Question: I am trying to create a Google App Engine - GAE with JPA 2.0, I have followed all I need to, putting the correct jars in classpath and making sure my Entities are enhanced.
But I am having problems creating my EntityManager.
My persistence.xml looks like this:
'''
<?xml version="1.0" encoding="UTF-8" ?>
<persistence xmlns="http://java.sun.com/xml/ns/persistence"
xmlns:xsi="http://www.w3.org/2001/XMLSchema-instance"
xsi:schemaLocation="http://java.sun.com/xml/ns/persistence
http://java.sun.com/xml/ns/persistence/persistence_1_0.xsd" version="1.0">
<persistence-unit name="transactions-optional">
<provider>org.datanucleus.api.jpa.PersistenceProviderImpl</provider>
<properties>
<property name="datanucleus.NontransactionalRead" value="true"/>
<property name="datanucleus.NontransactionalWrite" value="true"/>
<property name="datanucleus.ConnectionURL" value="appengine"/>
</properties>
</persistence-unit>
</persistence>
'''
My Datanuclues pom dependecy looks like this:
'''
<datanucleus.version>3.1.1</datanucleus.version>
<!-- DN -->
<dependency>
<groupId>com.google.appengine.orm</groupId>
<artifactId>datanucleus-appengine</artifactId>
<version>2.1.1</version>
</dependency>
<dependency>
<groupId>org.datanucleus</groupId>
<artifactId>datanucleus-core</artifactId>
<version>${datanucleus.version}</version>
<scope>runtime</scope>
</dependency>
<dependency>
<groupId>org.datanucleus</groupId>
<artifactId>datanucleus-api-jpa</artifactId>
<version>${datanucleus.version}</version>
</dependency>
<dependency>
<groupId>org.datanucleus</groupId>
<artifactId>datanucleus-api-jdo</artifactId>
<version>${datanucleus.version}</version>
</dependency>
<plugin>
<groupId>org.datanucleus</groupId>
<artifactId>maven-datanucleus-plugin</artifactId>
<version>${datanucleus.version}</version>
<configuration>
<api>JPA</api>
<verbose>true</verbose>
</configuration>
<executions>
<execution>
<phase>process-classes</phase>
<goals>
<goal>enhance</goal>
</goals>
</execution>
</executions>
</plugin>
'''
I get:
'''
C:\dev\projects\org\me\workspace\lottoshop>mvn gae:run
[INFO] Scanning for projects...
[INFO] ------------------------------------------------------------------------
[INFO] Building GWT Maven Archetype
[INFO] task-segment: [gae:run]
[INFO] ------------------------------------------------------------------------
[INFO] Preparing gae:run
[INFO] Preparing gae:unpack
[WARNING] Removing: unpack from forked lifecycle, to prevent recursive invocation.
[INFO] No goals needed for project - skipping
[INFO] artifact org.datanucleus:datanucleus-enhancer: checking for updates from nexus-releases-repository
[WARNING] repository metadata for: 'artifact org.datanucleus:datanucleus-enhancer' could not be retrieved from repository: nexus-releases-repository due to an error: Error transferring file: nexus.tatis.com
[INFO] Repository 'nexus-releases-repository' will be blacklisted
[INFO] artifact org.datanucleus:datanucleus-enhancer: checking for updates from nexus-snapshots-repository
[WARNING] repository metadata for: 'artifact org.datanucleus:datanucleus-enhancer' could not be retrieved from repository: nexus-snapshots-repository due to an error: Error transferring file: nexus.tatis.com
[INFO] Repository 'nexus-snapshots-repository' will be blacklisted
[INFO] [gae:unpack {execution: start-gae}]
[INFO] Found appengine-java-sdk 1.7.5.
[INFO] [gwt:i18n {execution: default}]
[INFO] [gwt:generateAsync {execution: default}]
[INFO] [resources:resources {execution: default-resources}]
[INFO] Using 'UTF-8' encoding to copy filtered resources.
[INFO] Copying 4 resources
[INFO] [compiler:compile {execution: default-compile}]
[INFO] Compiling 1 source file to C:\dev\projects\org\me\workspace\lottoshop\target\lottoshop-0.0.1-SNAPSHOT\WEB-INF\classes
[INFO] [war:exploded {execution: default}]
[INFO] Exploding webapp
[INFO] Assembling webapp [lottoshop] in [C:\dev\projects\org\me\workspace\lottoshop\target\lottoshop-0.0.1-SNAPSHOT]
[INFO] Processing war project
[INFO] Copying webapp resources [C:\dev\projects\org\me\workspace\lottoshop\src\main\webapp]
[INFO] Webapp assembled in [225 msecs]
[INFO] artifact org.ow2.asm:asm: checking for updates from nexus-plugin-repository
[WARNING] repository metadata for: 'artifact org.ow2.asm:asm' could not be retrieved from repository: nexus-plugin-repository due to an error: Error transferring file: nexus.tatis.com
[INFO] Repository 'nexus-plugin-repository' will be blacklisted
[INFO] [datanucleus:enhance {execution: default}]
[INFO] DataNucleus Enhancer (version 3.1.1) : Enhancement of classes
DataNucleus Enhancer completed with success for 1 classes. Timings : input=208 ms, enhance=24 ms, total=232 ms. Consult the log for full details
[ERROR] --------------------
[ERROR] Standard error from the DataNucleus tool + org.datanucleus.enhancer.DataNucleusEnhancer :
[ERROR] --------------------
[ERROR] Mar 13, 2013 11:48:42 PM org.datanucleus.enhancer.DataNucleusEnhancer <init>
INFO: DataNucleus Enhancer for API "JPA"
Mar 13, 2013 11:48:42 PM org.datanucleus.enhancer.DataNucleusEnhancer main
INFO: DataNucleus Enhancer (version 3.1.1) : Enhancement of classes
Mar 13, 2013 11:48:42 PM org.datanucleus.metadata.MetaDataManager loadFiles
WARNING: Metadata file -enhancerName not found in CLASSPATH
Mar 13, 2013 11:48:42 PM org.datanucleus.metadata.MetaDataManager loadFiles
WARNING: Metadata file ASM not found in CLASSPATH
Mar 13, 2013 11:48:43 PM org.datanucleus.enhancer.asm.ASMClassEnhancer enhance
INFO: Class "co.za.fwc.webapp.lottery.shared.dto.Player" is already enhanced.
Mar 13, 2013 11:48:43 PM org.datanucleus.enhancer.DataNucleusEnhancer addMessage
INFO: DataNucleus Enhancer completed with success for 1 classes. Timings : input=208 ms, enhance=24 ms, total=232 ms. Consult the log for full details
[ERROR] --------------------
[INFO] [resources:testResources {execution: default-testResources}]
[INFO] Using 'UTF-8' encoding to copy filtered resources.
[INFO] Copying 1 resource
[INFO] [compiler:testCompile {execution: default-testCompile}]
[INFO] Nothing to compile - all classes are up to date
[INFO] [surefire:test {execution: default-test}]
[INFO] Surefire report directory: C:\dev\projects\org\me\workspace\lottoshop\target\surefire-reports
-------------------------------------------------------
T E S T S
-------------------------------------------------------
There are no tests to run.
Results :
Tests run: 0, Failures: 0, Errors: 0, Skipped: 0
[INFO] [gwt:compile {execution: default}]
[INFO] auto discovered modules [co.za.fwc.lottery.lottoshop.LottoShop, com.extjs.gxt.samples.resources.Resources]
[INFO] com.extjs.gxt.samples.resources.Resources has no EntryPoint - compilation skipped
[INFO] Compiling module co.za.fwc.lottery.lottoshop.LottoShop
[INFO] Validating units:
[INFO] Ignored 81 units with compilation errors in first pass.
[INFO] Compile with -strict or with -logLevel set to TRACE or DEBUG to see all errors.
[INFO] Computing all possible rebind results for 'com.google.gwt.useragent.client.UserAgentAsserter'
[INFO] Rebinding com.google.gwt.useragent.client.UserAgentAsserter
[INFO] Checking rule <generate-with class='com.google.gwt.editor.rebind.SimpleBeanEditorDriverGenerator'/>
[INFO] [WARN] Detected warnings related to 'com.google.gwt.editor.client.SimpleBeanEditorDriver'. Are validation-api-<version>.jar and validation-api-<version>-sources.jar on the classpath?
[INFO] Specify -logLevel DEBUG to see all errors.
[INFO] [WARN] Unknown type 'com.google.gwt.editor.client.SimpleBeanEditorDriver' specified in deferred binding rule
[INFO] Compiling 6 permutations
[INFO] Compiling permutation 0...
[INFO] Process output
[INFO] Compiling
[INFO] Compiling permutation 3...
[INFO] Process output
[INFO] Compiling
[INFO] Compiling permutation 1...
[INFO] Process output
[INFO] Compiling
[INFO] Compiling permutation 2...
[INFO] Compiling permutation 4...
[INFO] Compiling
[INFO] Compiling permutation 5...
[INFO] Compile of permutations succeeded
[INFO] Linking into C:\dev\projects\org\me\workspace\lottoshop\target\lottoshop-0.0.1-SNAPSHOT\LottoShop
[INFO] Link succeeded
[INFO] Compilation succeeded -- 37.226s
[INFO] [war:war {execution: default-war}]
[INFO] Packaging webapp
[INFO] Assembling webapp [lottoshop] in [C:\dev\projects\org\me\workspace\lottoshop\target\lottoshop-0.0.1-SNAPSHOT]
[INFO] Processing war project
[INFO] Copying webapp resources [C:\dev\projects\org\me\workspace\lottoshop\src\main\webapp]
[INFO] Webapp assembled in [194 msecs]
[INFO] Building war: C:\dev\projects\org\me\workspace\lottoshop\target\lottoshop-0.0.1-SNAPSHOT.war
[INFO] [gae:run {execution: default-cli}]
Mar 13, 2013 11:49:25 PM com.google.apphosting.utils.config.EarHelper logNotAnEar
INFO: Directory 'C:\dev\projects\org\me\workspace\lottoshop\target\lottoshop-0.0.1-SNAPSHOT' is not an EAR directory. File C:\dev\projects\org\me\workspace\lottoshop\target\lottoshop-0.0.1-SNAPSHOT\appengine-application.xmlappengine-application.xml not detected.
Mar 13, 2013 11:49:25 PM com.google.apphosting.utils.config.EarHelper logNotAnEar
INFO: Directory 'C:\dev\projects\org\me\workspace\lottoshop\target\lottoshop-0.0.1-SNAPSHOT' is not an EAR directory. File C:\dev\projects\org\me\workspace\lottoshop\target\lottoshop-0.0.1-SNAPSHOT\appengine-application.xmlappengine-application.xml not detected.
Mar 13, 2013 11:49:25 PM com.google.apphosting.utils.config.EarHelper logNotAnEar
INFO: Directory 'C:\dev\projects\org\me\workspace\lottoshop\target\lottoshop-0.0.1-SNAPSHOT' is not an EAR directory. File C:\dev\projects\org\me\workspace\lottoshop\target\lottoshop-0.0.1-SNAPSHOT\appengine-application.xmlappengine-application.xml not detected.
Mar 13, 2013 11:49:25 PM com.google.apphosting.utils.config.EarHelper logNotAnEar
INFO: Directory 'C:\dev\projects\org\me\workspace\lottoshop\target\lottoshop-0.0.1-SNAPSHOT' is not an EAR directory. File C:\dev\projects\org\me\workspace\lottoshop\target\lottoshop-0.0.1-SNAPSHOT\appengine-application.xmlappengine-application.xml not detected.
Mar 13, 2013 11:49:25 PM com.google.apphosting.utils.config.AppEngineWebXmlReader readAppEngineWebXml
INFO: Successfully processed C:\dev\projects\org\me\workspace\lottoshop\target\lottoshop-0.0.1-SNAPSHOT\WEB-INF/appengine-web.xml
2013-03-13 23:49:25.382:INFO::Logging to STDERR via org.mortbay.log.StdErrLog
Mar 13, 2013 11:49:25 PM com.google.apphosting.utils.config.AbstractConfigXmlReader readConfigXml
INFO: Successfully processed C:\dev\projects\org\me\workspace\lottoshop\target\lottoshop-0.0.1-SNAPSHOT\WEB-INF/web.xml
Mar 13, 2013 11:49:25 PM com.google.appengine.tools.development.SystemPropertiesManager setSystemProperties
INFO: Overwriting system property key 'java.util.logging.config.file', value 'C:\Users\babajide.agbebiyi\.m2\repository\com\google\appengine\appengine-java-sdk\1.7.5\appengine-java-sdk-1.7.5\config\sdk\logging.properties' with value 'WEB-INF/logging.properties' from 'C:\dev\projects\org\me\workspace\lottoshop\target\lottoshop-0.0.1-SNAPSHOT\WEB-INF\appengine-web.xml'
2013-03-13 23:49:25.757:INFO::jetty-6.1.x
2013-03-13 23:49:26.919:INFO::Started SelectChannelConnector@127.0.0.1:8080
Mar 13, 2013 9:49:26 PM com.google.appengine.tools.development.AbstractServer startup
INFO: Server default is running at http://localhost:8080/
Mar 13, 2013 9:49:26 PM com.google.appengine.tools.development.AbstractServer startup
INFO: The admin console is running at http://localhost:8080/_ah/admin
Mar 13, 2013 9:49:26 PM com.google.appengine.tools.development.DevAppServerImpl start
INFO: Dev App Server is now running
Mar 13, 2013 9:49:52 PM com.google.appengine.tools.development.LocalResourceFileServlet doGet
WARNING: No file found for: /favicon.ico
Mar 13, 2013 9:49:53 PM org.datanucleus.api.jpa.JPAEntityManagerFactory <init>
WARNING: No META-INF/persistence.xml files were found in the CLASSPATH of the current thread!
Mar 13, 2013 9:49:53 PM org.datanucleus.api.jpa.JPAEntityManagerFactory <init>
WARNING: No persistence unit of name "transactions-optional" is found in the CLASSPATH of the current thread!
Mar 13, 2013 9:49:53 PM com.google.appengine.tools.development.ApiProxyLocalImpl log
SEVERE: javax.servlet.ServletContext log: Exception while dispatching incoming RPC call
com.google.gwt.user.server.rpc.UnexpectedException: Service method 'public abstract java.lang.String co.za.fwc.lottery.lottoshop.client.LottoService.greetServer(java.lang.String) throws java.lang.IllegalArgumentException' threw an unexpected exception: java.lang.ExceptionInInitializerError
at com.google.gwt.user.server.rpc.RPC.encodeResponseForFailure(RPC.java:389)
at com.google.gwt.user.server.rpc.RPC.invokeAndEncodeResponse(RPC.java:579)
at com.google.gwt.user.server.rpc.RemoteServiceServlet.processCall(RemoteServiceServlet.java:208)
at com.google.gwt.user.server.rpc.RemoteServiceServlet.processPost(RemoteServiceServlet.java:248)
at com.google.gwt.user.server.rpc.AbstractRemoteServiceServlet.doPost(AbstractRemoteServiceServlet.java:62)
at javax.servlet.http.HttpServlet.service(HttpServlet.java:637)
at javax.servlet.http.HttpServlet.service(HttpServlet.java:717)
at org.mortbay.jetty.servlet.ServletHolder.handle(ServletHolder.java:511)
at org.mortbay.jetty.servlet.ServletHandler$CachedChain.doFilter(ServletHandler.java:1166)
at com.google.appengine.api.socket.dev.DevSocketFilter.doFilter(DevSocketFilter.java:74)
at org.mortbay.jetty.servlet.ServletHandler$CachedChain.doFilter(ServletHandler.java:1157)
at com.google.appengine.tools.development.ResponseRewriterFilter.doFilter(ResponseRewriterFilter.java:123)
at org.mortbay.jetty.servlet.ServletHandler$CachedChain.doFilter(ServletHandler.java:1157)
at com.google.appengine.tools.development.HeaderVerificationFilter.doFilter(HeaderVerificationFilter.java:34)
at org.mortbay.jetty.servlet.ServletHandler$CachedChain.doFilter(ServletHandler.java:1157)
at com.google.appengine.api.blobstore.dev.ServeBlobFilter.doFilter(ServeBlobFilter.java:61)
at org.mortbay.jetty.servlet.ServletHandler$CachedChain.doFilter(ServletHandler.java:1157)
at com.google.apphosting.utils.servlet.TransactionCleanupFilter.doFilter(TransactionCleanupFilter.java:43)
at org.mortbay.jetty.servlet.ServletHandler$CachedChain.doFilter(ServletHandler.java:1157)
at com.google.appengine.tools.development.StaticFileFilter.doFilter(StaticFileFilter.java:125)
at org.mortbay.jetty.servlet.ServletHandler$CachedChain.doFilter(ServletHandler.java:1157)
at com.google.appengine.tools.development.BackendServersFilter.doFilter(BackendServersFilter.java:97)
at org.mortbay.jetty.servlet.ServletHandler$CachedChain.doFilter(ServletHandler.java:1157)
at org.mortbay.jetty.servlet.ServletHandler.handle(ServletHandler.java:388)
at org.mortbay.jetty.security.SecurityHandler.handle(SecurityHandler.java:216)
at org.mortbay.jetty.servlet.SessionHandler.handle(SessionHandler.java:182)
at org.mortbay.jetty.handler.ContextHandler.handle(ContextHandler.java:765)
at org.mortbay.jetty.webapp.WebAppContext.handle(WebAppContext.java:418)
at com.google.appengine.tools.development.DevAppEngineWebAppContext.handle(DevAppEngineWebAppContext.java:94)
at org.mortbay.jetty.handler.HandlerWrapper.handle(HandlerWrapper.java:152)
at com.google.appengine.tools.development.JettyContainerService$ApiProxyHandler.handle(JettyContainerService.java:409)
at org.mortbay.jetty.handler.HandlerWrapper.handle(HandlerWrapper.java:152)
at org.mortbay.jetty.Server.handle(Server.java:326)
at org.mortbay.jetty.HttpConnection.handleRequest(HttpConnection.java:542)
at org.mortbay.jetty.HttpConnection$RequestHandler.content(HttpConnection.java:938)
at org.mortbay.jetty.HttpParser.parseNext(HttpParser.java:755)
at org.mortbay.jetty.HttpParser.parseAvailable(HttpParser.java:218)
at org.mortbay.jetty.HttpConnection.handle(HttpConnection.java:404)
at org.mortbay.io.nio.SelectChannelEndPoint.run(SelectChannelEndPoint.java:409)
at org.mortbay.thread.QueuedThreadPool$PoolThread.run(QueuedThreadPool.java:582)
Caused by: java.lang.ExceptionInInitializerError
at java.lang.Class.forName0(Native Method)
at java.lang.Class.forName(Class.java:169)
at com.google.appengine.tools.development.agent.runtime.RuntimeHelper.checkRestricted(RuntimeHelper.java:70)
at com.google.appengine.tools.development.agent.runtime.Runtime.checkRestricted(Runtime.java:64)
at co.za.fwc.lottery.lottoshop.server.LottoServiceImpl.greetServer(LottoServiceImpl.java:34)
at sun.reflect.NativeMethodAccessorImpl.invoke0(Native Method)
at sun.reflect.NativeMethodAccessorImpl.invoke(NativeMethodAccessorImpl.java:39)
at sun.reflect.DelegatingMethodAccessorImpl.invoke(DelegatingMethodAccessorImpl.java:25)
at java.lang.reflect.Method.invoke(Method.java:597)
at com.google.appengine.tools.development.agent.runtime.Runtime.invoke(Runtime.java:115)
at com.google.gwt.user.server.rpc.RPC.invokeAndEncodeResponse(RPC.java:561)
... 38 more
Caused by: javax.persistence.PersistenceException: No persistence providers available for "transactions-optional" after trying the following discovered implementations: org.datanucleus.api.jpa.PersistenceProviderImpl
at javax.persistence.Persistence.createEntityManagerFactory(Persistence.java:182)
at javax.persistence.Persistence.createEntityManagerFactory(Persistence.java:72)
at co.za.fwc.lottery.lottoshop.shared.EMF.<clinit>(EMF.java:6)
... 49 more
'''
Update: Added picture to show I have persistence.xml

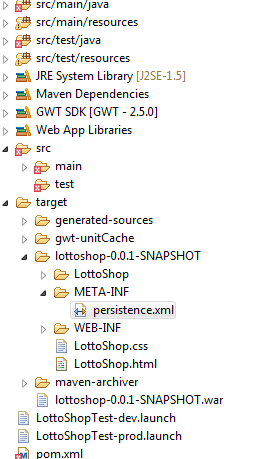
Answer: I personally would read the error message. JPA defines very clearly where 'persistence.xml' has to be, and it isn't there.
> "No META-INF/persistence.xml files were found in the CLASSPATH of the
current thread!"